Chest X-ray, PA view. Patient: 31 years old, sex M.
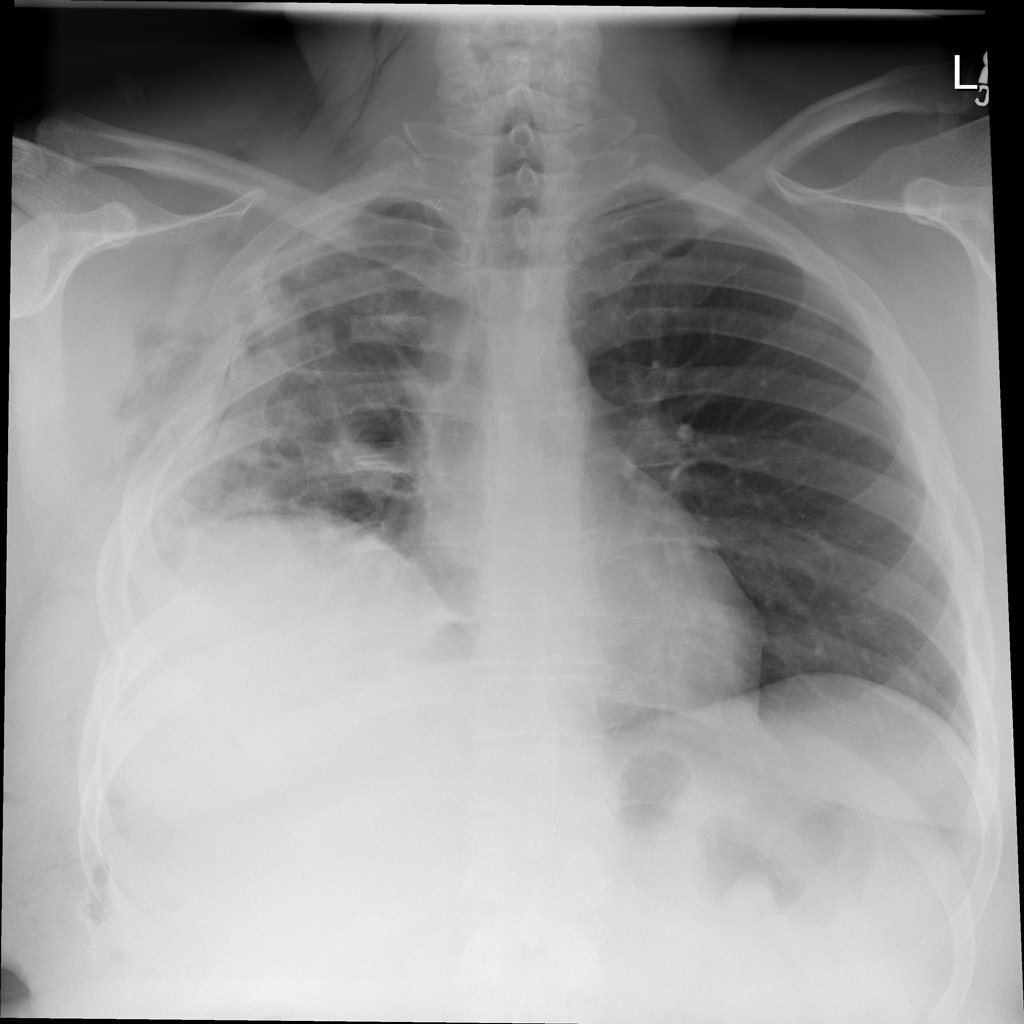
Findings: Atelectasis, Emphysema